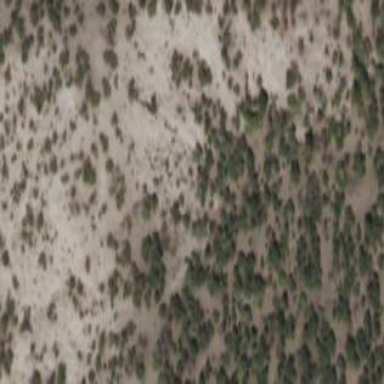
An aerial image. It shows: Patch of scrub vegetation.